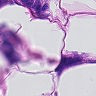
Metastatic tissue present: yes